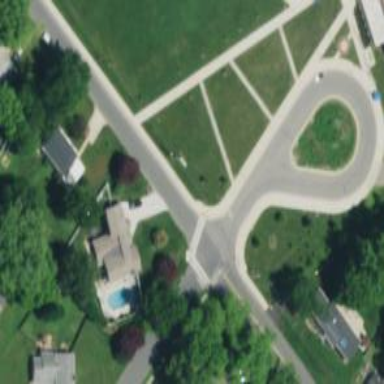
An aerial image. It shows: Residential road.